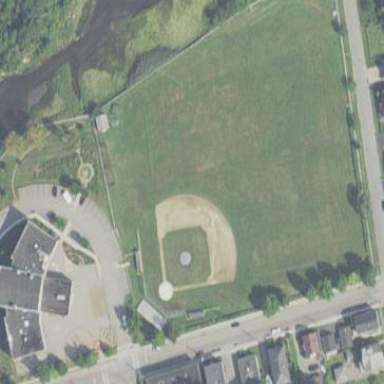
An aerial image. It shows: Baseball pitch for leisure land activities.